Chest X-ray:
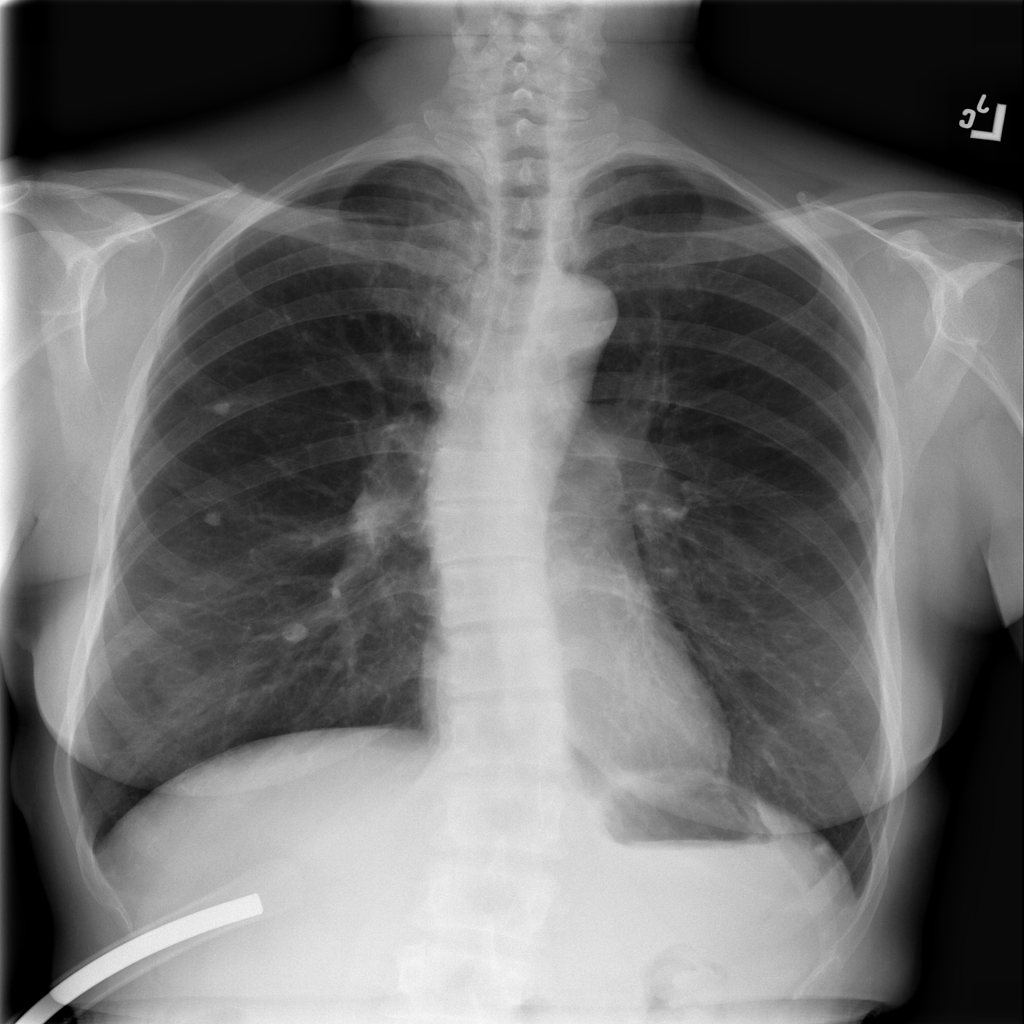
Findings: Calcification
No abnormal finding: no